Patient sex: F
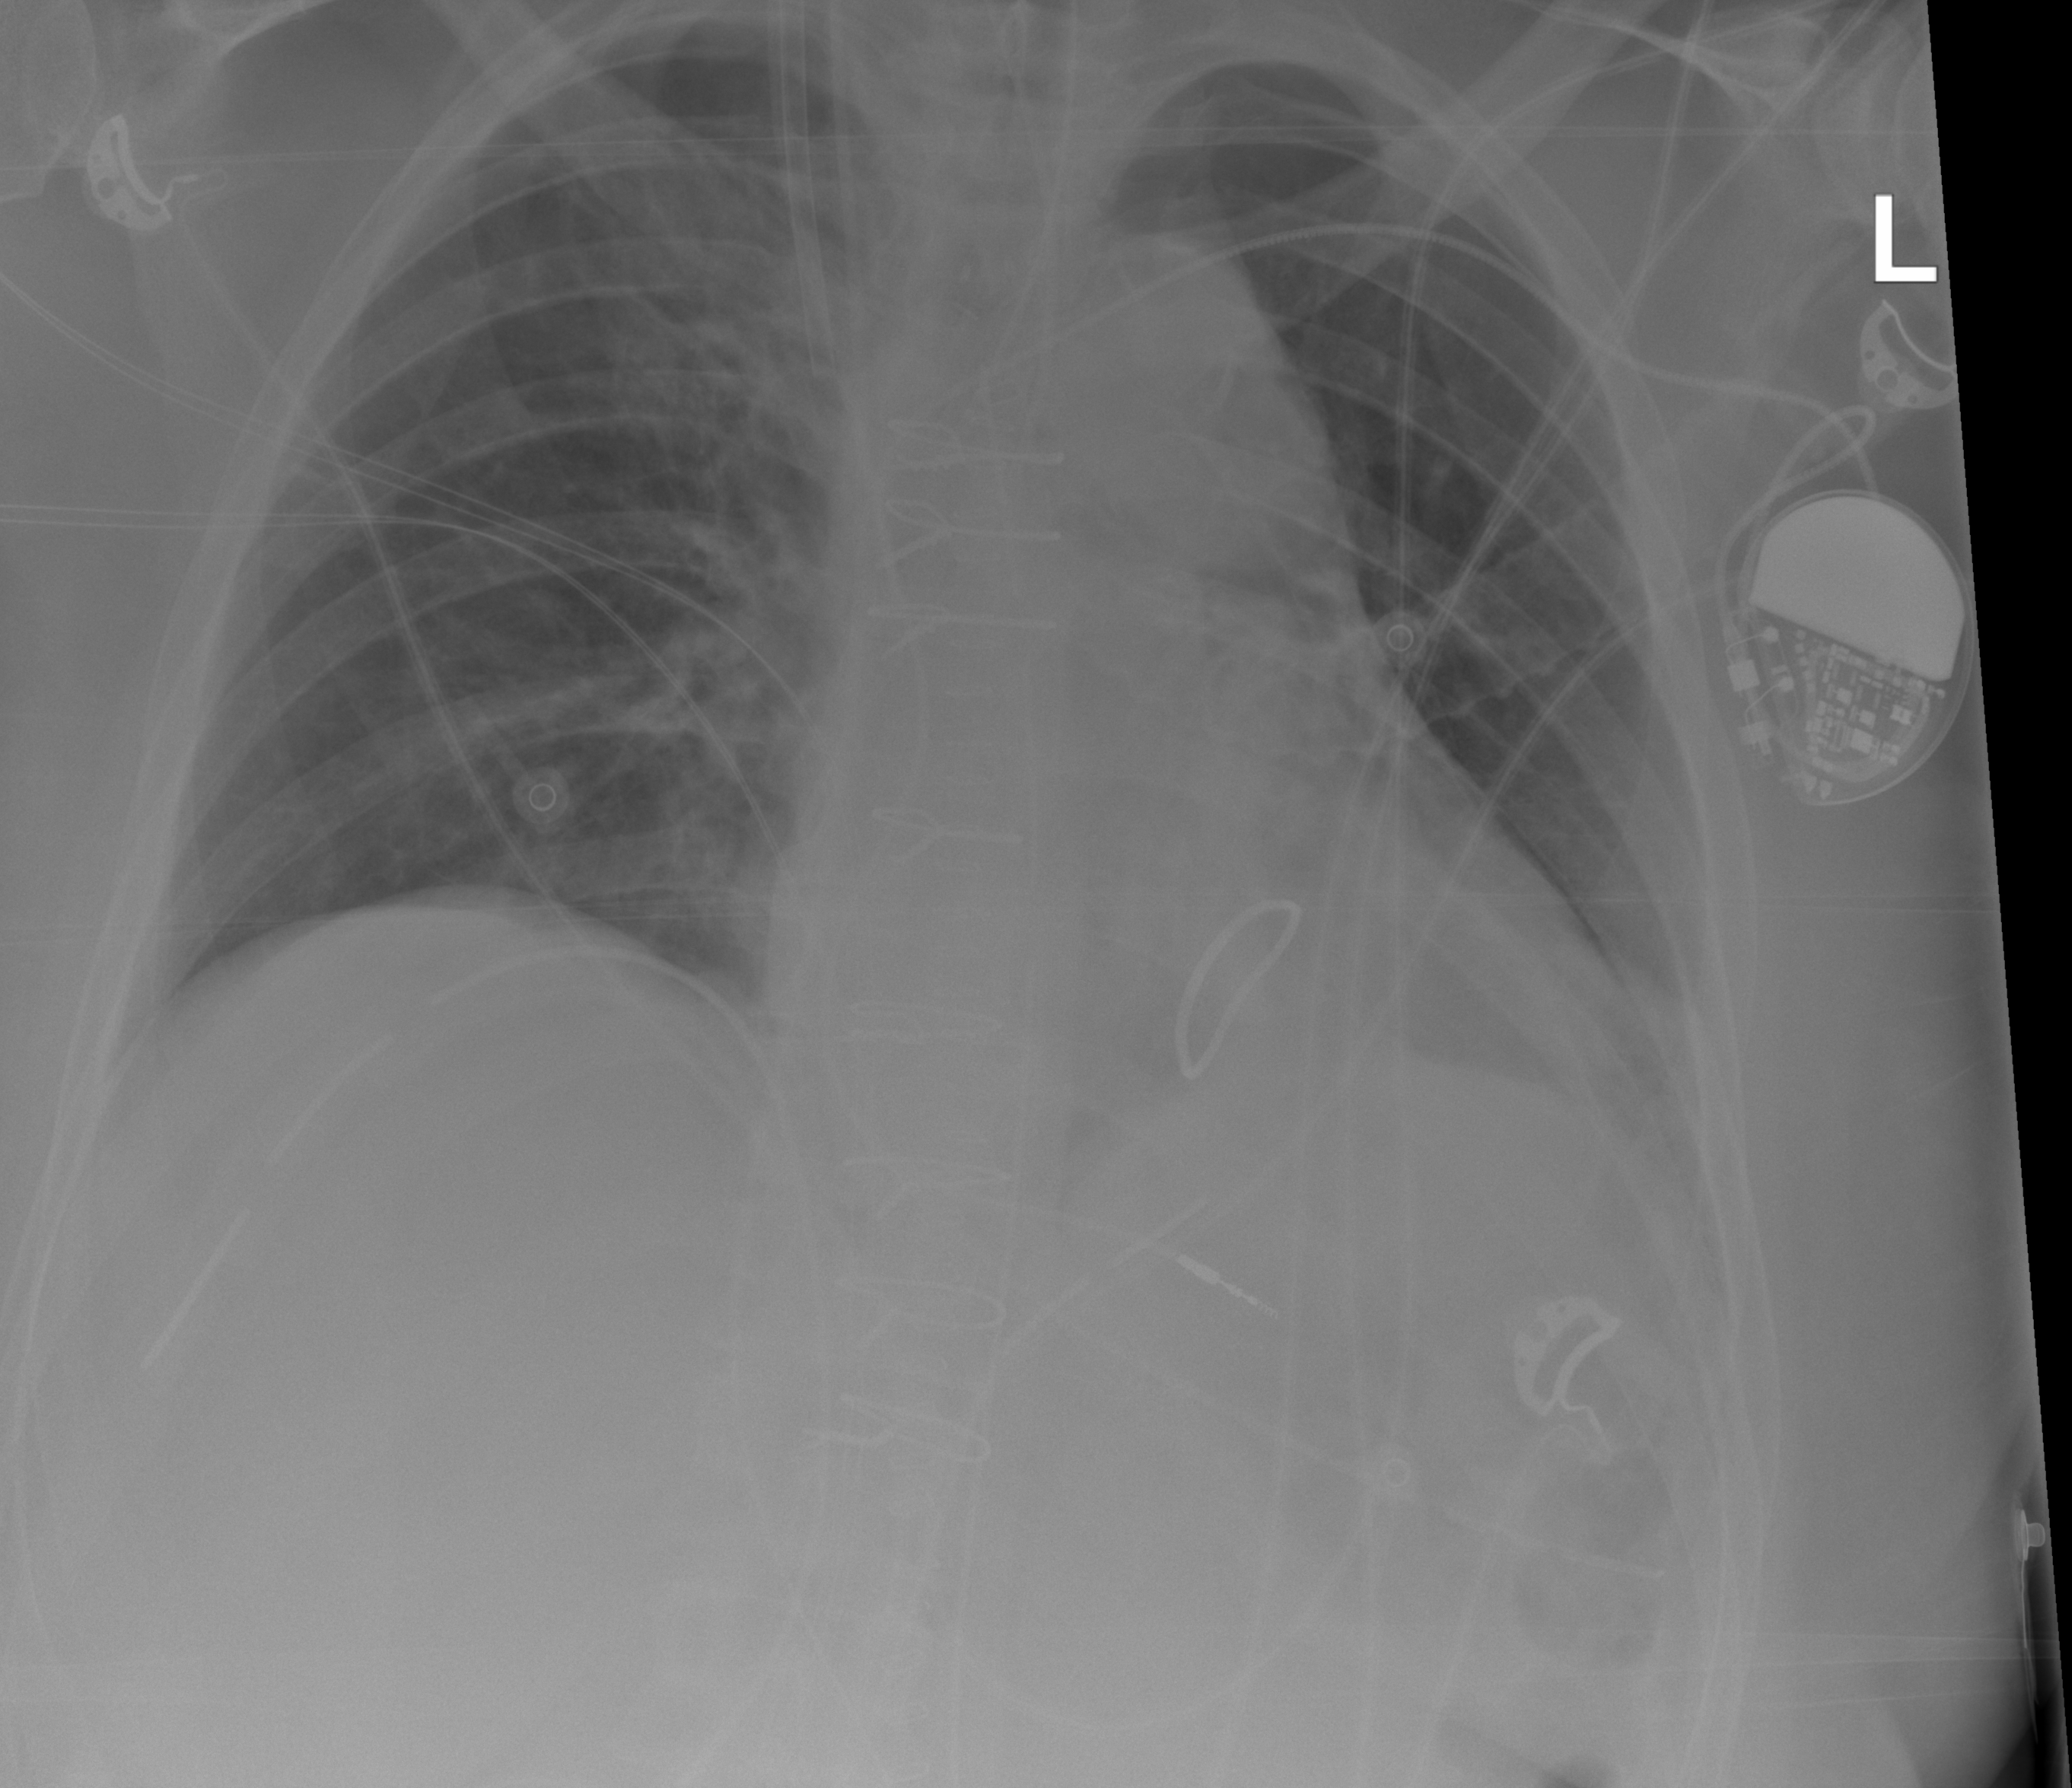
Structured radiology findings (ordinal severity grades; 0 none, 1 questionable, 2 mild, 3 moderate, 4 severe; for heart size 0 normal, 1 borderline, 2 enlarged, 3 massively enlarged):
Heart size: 0
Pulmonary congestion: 0
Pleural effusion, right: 0
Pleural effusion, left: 2
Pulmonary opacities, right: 0
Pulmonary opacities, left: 0
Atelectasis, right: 0
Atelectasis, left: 2